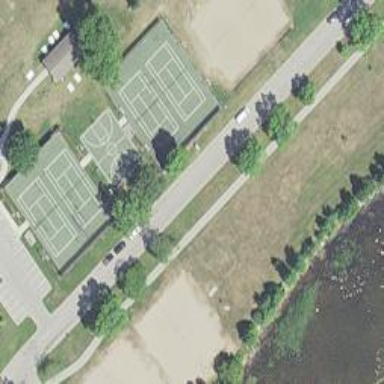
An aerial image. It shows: Tennis court on pitch designated for leisure land.